Question: I'm having problem with FixedColumns DataTables. As you can see from the picture, the columns duplicate all the rows and misaligned it. I'm not sure what is wrong, but I'm already using the reference from DataTables websites and still not working, can you help me?

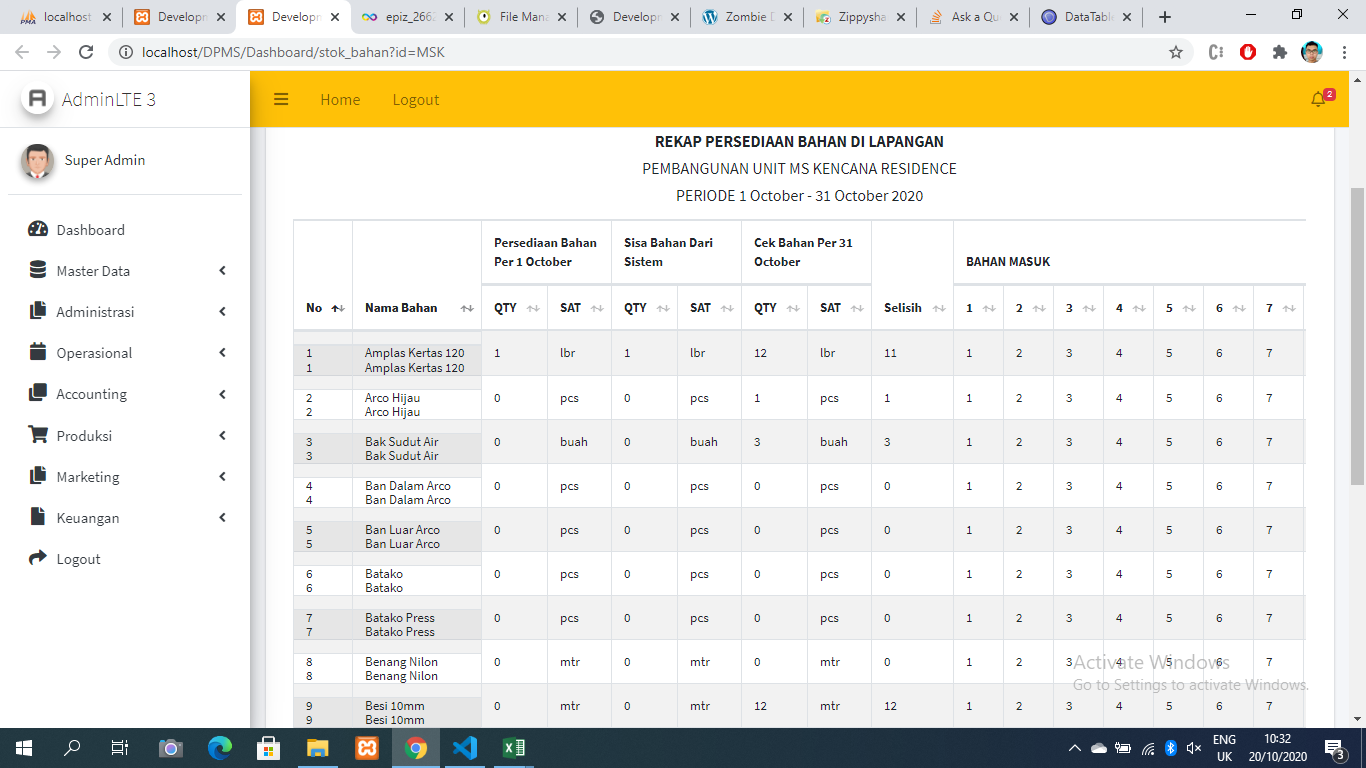
Answer: After awhile, i solved the problem. Because i'm using DataTables bs4, i need to add the CSS. And than the FixedColumn was fixed. Link to CSS Extensions :
> <URL>